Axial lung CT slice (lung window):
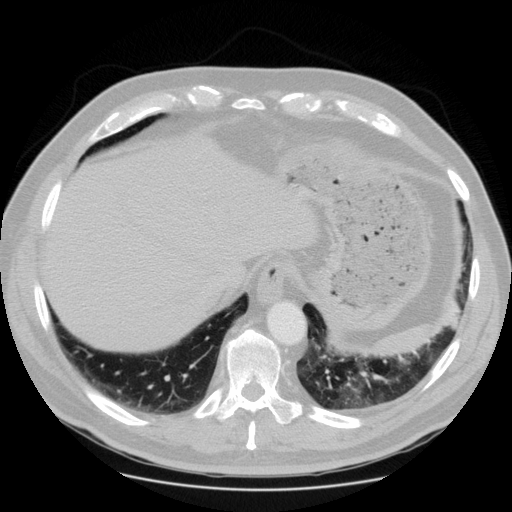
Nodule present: no